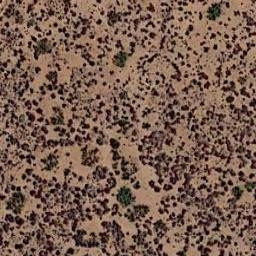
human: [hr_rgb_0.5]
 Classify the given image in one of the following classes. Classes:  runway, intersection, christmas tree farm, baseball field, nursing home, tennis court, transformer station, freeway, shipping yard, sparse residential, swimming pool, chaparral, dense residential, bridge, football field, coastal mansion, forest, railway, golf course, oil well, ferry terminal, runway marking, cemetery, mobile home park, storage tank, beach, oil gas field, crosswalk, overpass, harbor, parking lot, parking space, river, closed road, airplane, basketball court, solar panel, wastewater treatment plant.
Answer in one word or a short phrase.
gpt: chaparral